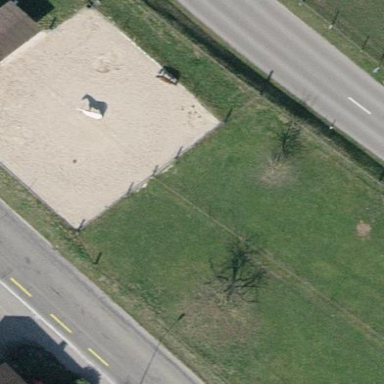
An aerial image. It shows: Equestrian pitch with sand surface.